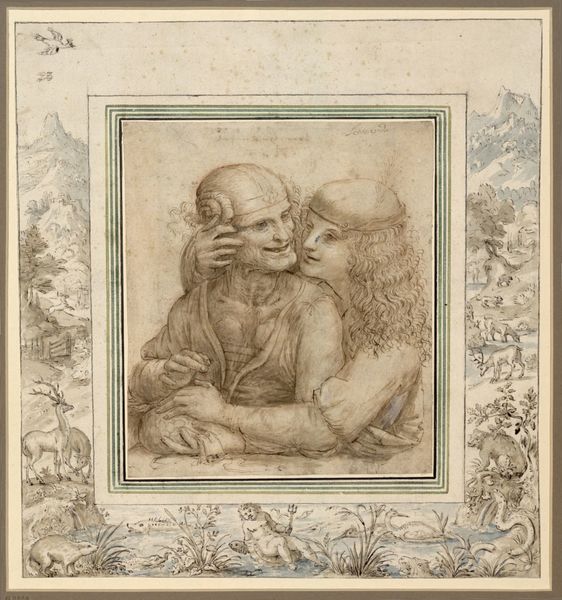
Titel: Ungleiches Paar in einer Landschaftsumrahmung
Künstler: Jacob Hoefnagel
Standort: Wien
Institution: Albertina, Wien
Schlagwörter: baum, berg, gemälde, hand, mann, vogel, wasser, bäume, fluss, landschaft, mädchen, finger, frau, mund, nase, skizze, zeichnung, blick, gras, tier, tiere, alt, gesichter, hemd, jung, kappe, mützen, alte, arme, augen, gesicht, rahmen, taube, tod, tot, bild, hände, porträt, bach, natur, vögel, haare, kind, paar, locken, sanft, wald, kinder, affe, hase, kopfbedeckung, lächeln, liebe, umarmung, berge, grafik, graphik, weib, glatze, junge, lachen, paradies, alter, greis, schlange, anschauen, grinsen, ehepaar, fisch, jüngling, hirsch, hirsche, reh, kranker, teufel, pan, hörner, geweih, bär, äsen, liebevoll, michelangelo, dürrer, cranach, dreizack, wassermann, zeihcnung, dachs, porträt mann, marder, dèrrer, bergewassermann